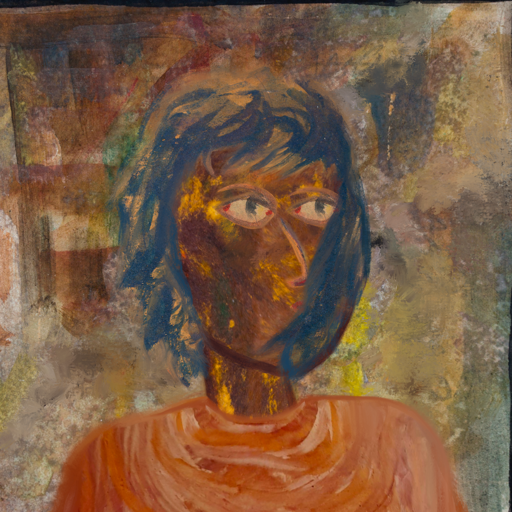
Background: Mosgoul, Head And Neck Side: Comrade, Face Side: GypsyMother, Bust: Pious_Lady, Hair Side: In_The_Sun, Head Accessory: Blank, Second Necklace: Blank, Necklace: Blank, Baby: Blank